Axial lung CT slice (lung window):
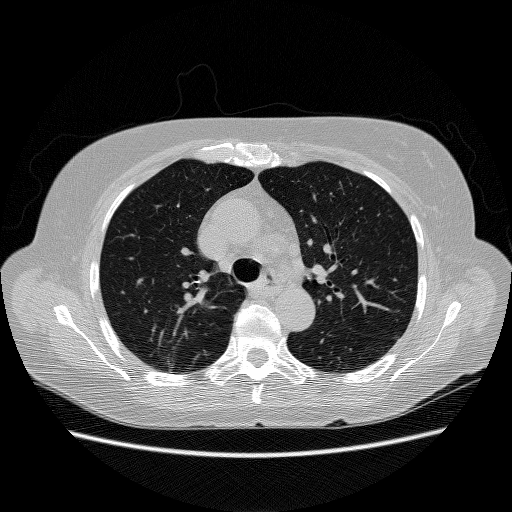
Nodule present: no